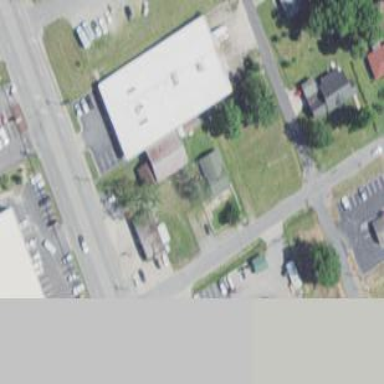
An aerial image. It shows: Building housing furniture shop.